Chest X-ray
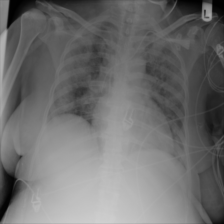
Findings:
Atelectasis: negative
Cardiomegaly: negative
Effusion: negative
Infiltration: negative
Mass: negative
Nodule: negative
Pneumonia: negative
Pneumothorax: negative
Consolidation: negative
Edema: negative
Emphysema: negative
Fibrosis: negative
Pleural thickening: negative
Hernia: negative